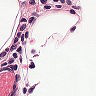
Metastatic tissue present: no